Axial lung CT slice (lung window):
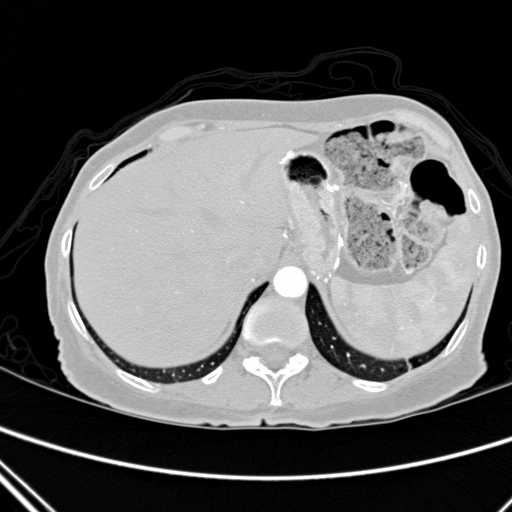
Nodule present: no